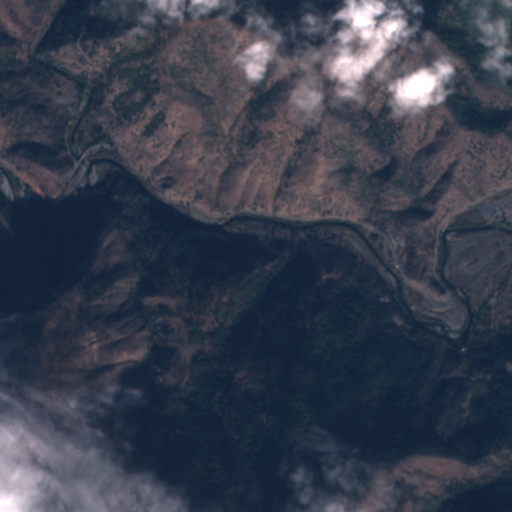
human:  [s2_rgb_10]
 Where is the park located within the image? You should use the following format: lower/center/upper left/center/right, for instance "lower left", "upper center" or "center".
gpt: The park is located in the upper left of the image.
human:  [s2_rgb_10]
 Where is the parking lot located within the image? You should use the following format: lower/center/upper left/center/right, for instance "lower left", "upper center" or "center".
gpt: The parking lot is located in the center left of the image.
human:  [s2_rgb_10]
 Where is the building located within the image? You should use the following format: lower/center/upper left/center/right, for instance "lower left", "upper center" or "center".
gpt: The building is located in the upper left of the image.
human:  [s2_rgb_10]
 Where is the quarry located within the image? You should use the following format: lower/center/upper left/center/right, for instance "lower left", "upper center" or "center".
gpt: There is no quarry in the image.